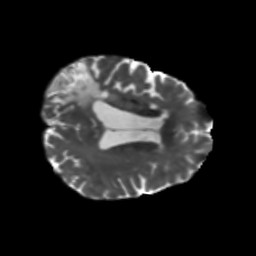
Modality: T2w
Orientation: axial
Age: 68
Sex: female
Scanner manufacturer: siemens
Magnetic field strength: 3 T
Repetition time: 5.47 s
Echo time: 0.0854 s